Field crop: maize
Growth stage: 1
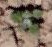
Species: chenopodium